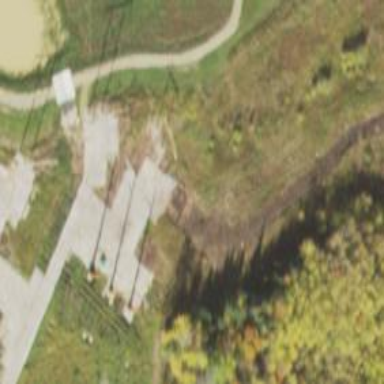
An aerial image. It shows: H-frame designed tower for power lines.